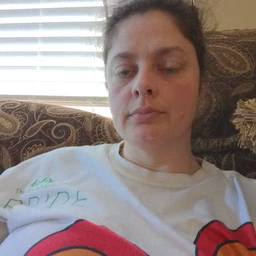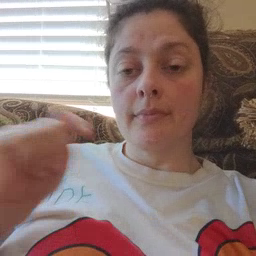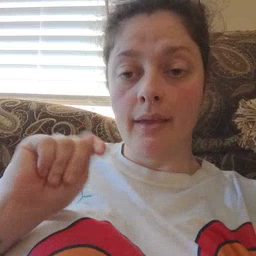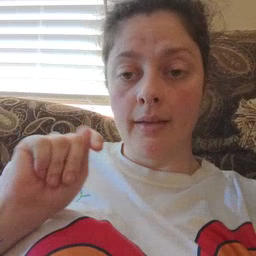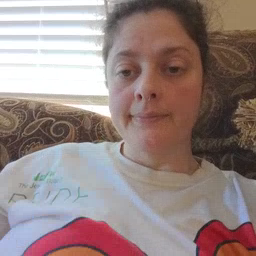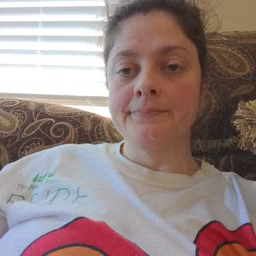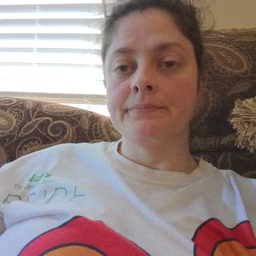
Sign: potty